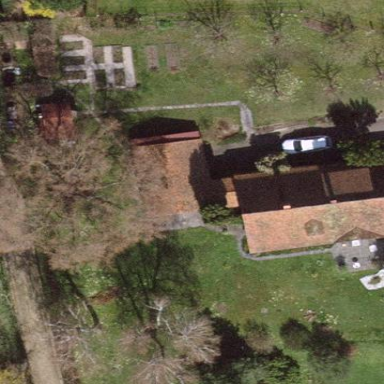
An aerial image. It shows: Simple and straightforward house.